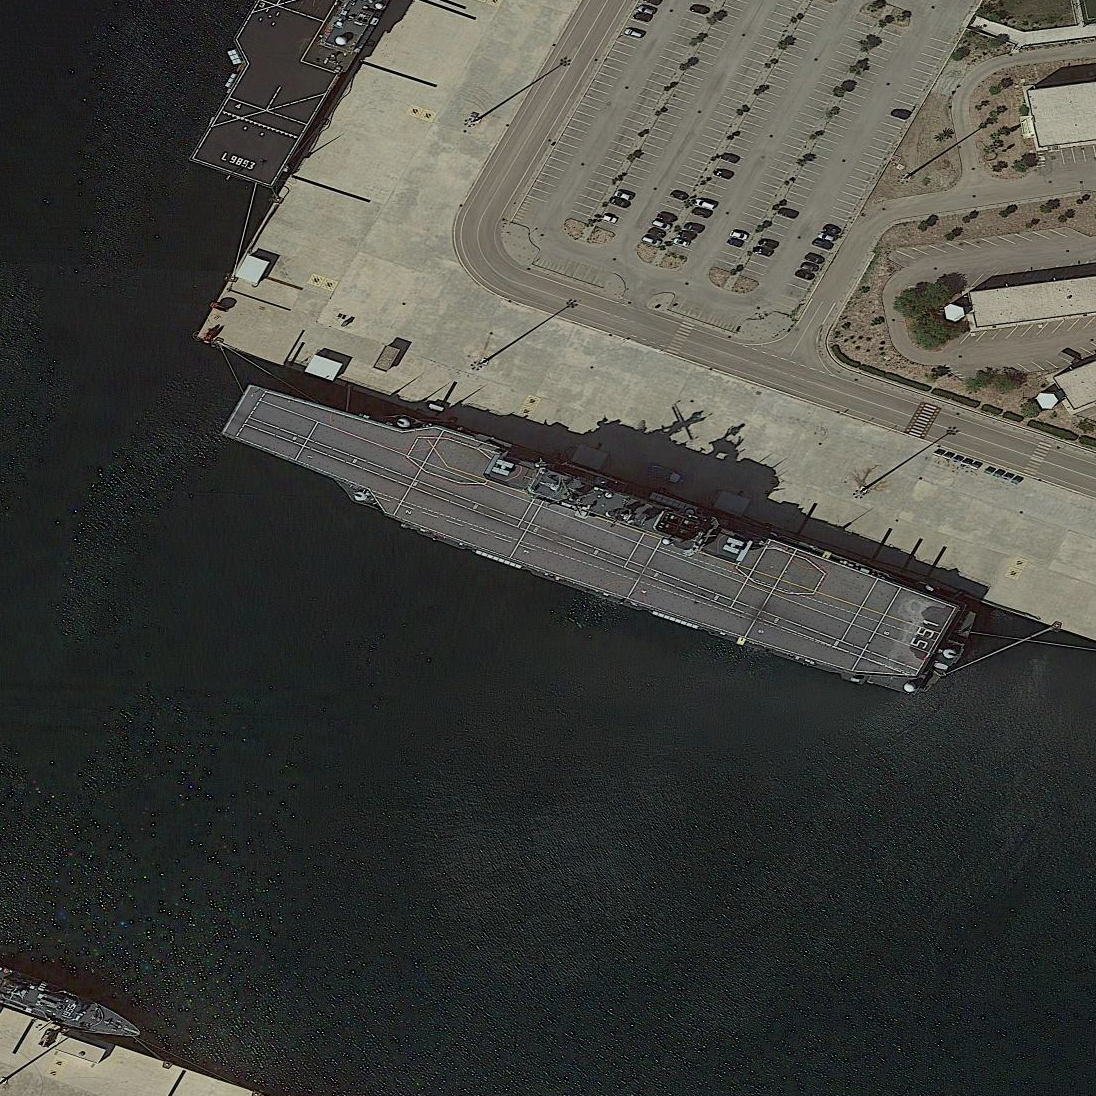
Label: aircraft_carrier